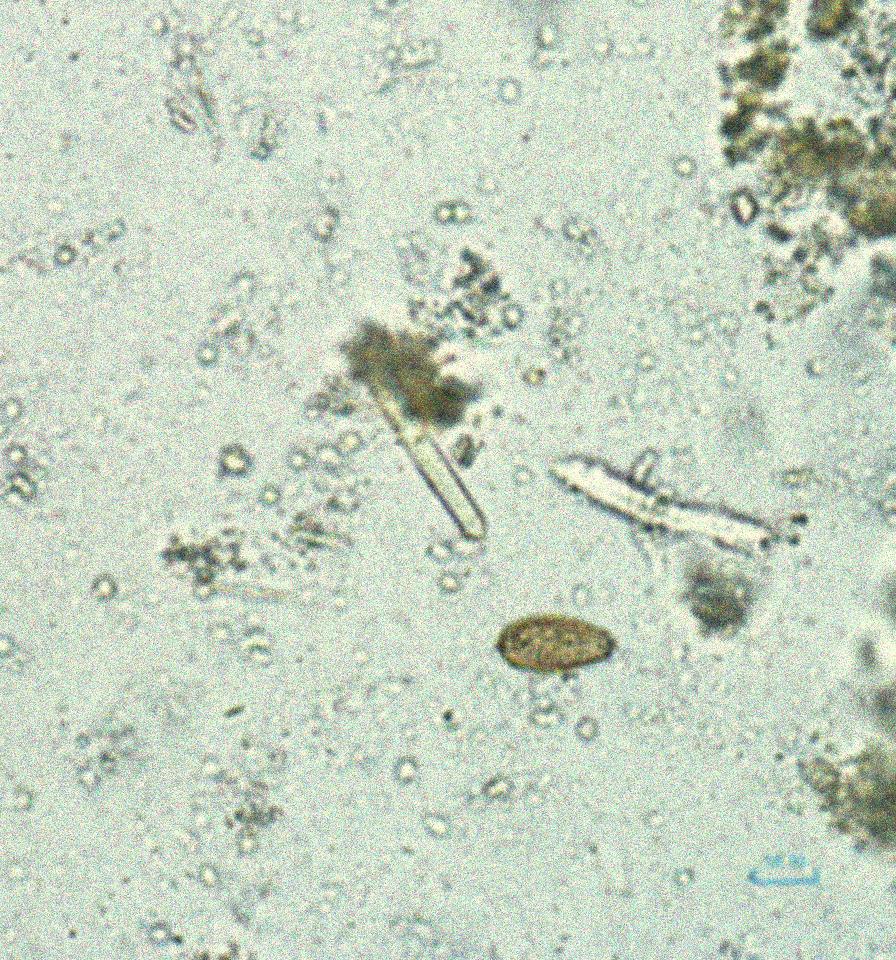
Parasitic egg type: Opisthorchis viverrine